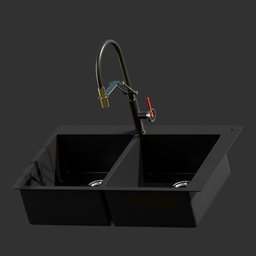
Label: appliances